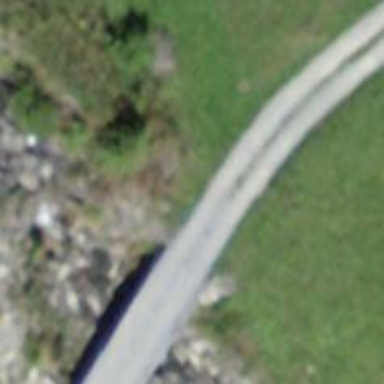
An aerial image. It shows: Grass-covered track road leading to bridge made of grade3 materials.